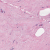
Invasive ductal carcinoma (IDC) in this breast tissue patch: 0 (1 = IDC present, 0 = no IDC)